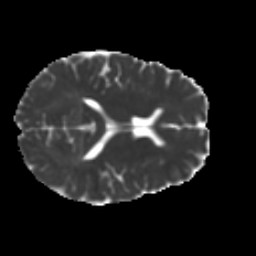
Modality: MD
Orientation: axial
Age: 39
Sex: male
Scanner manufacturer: ge
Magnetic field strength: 3 T
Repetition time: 7.8 s
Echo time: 0.0608 s